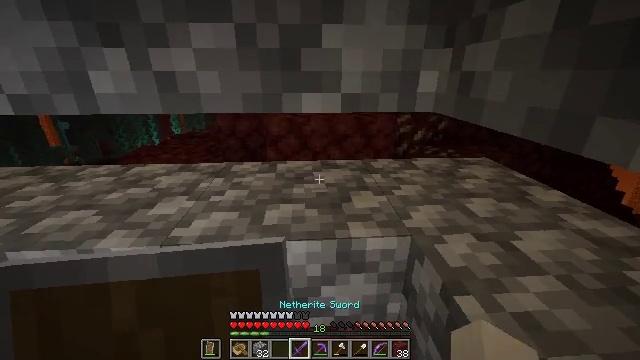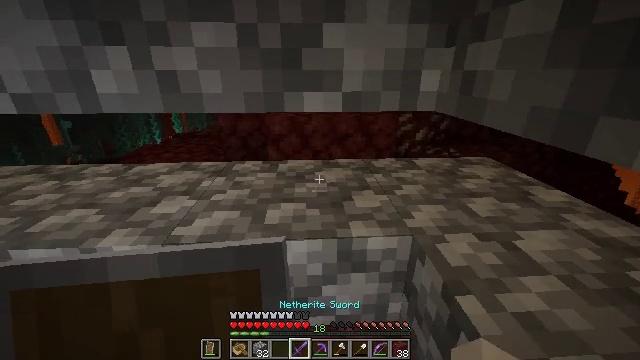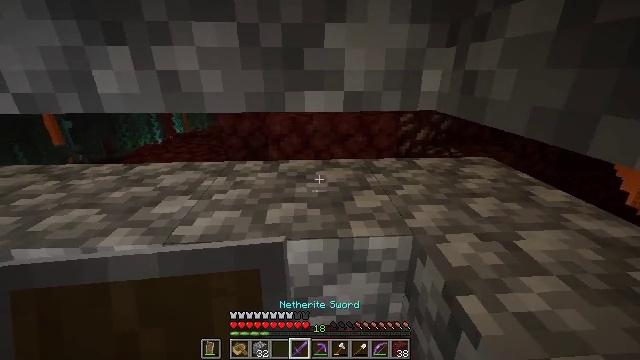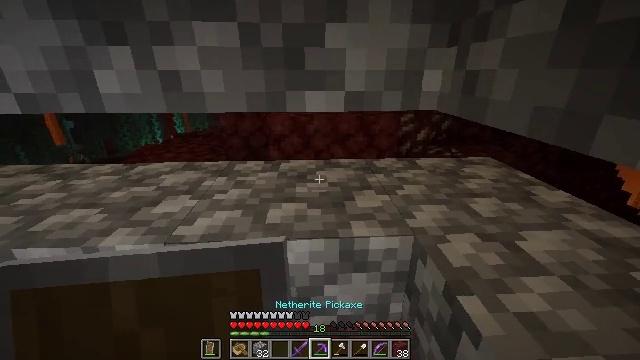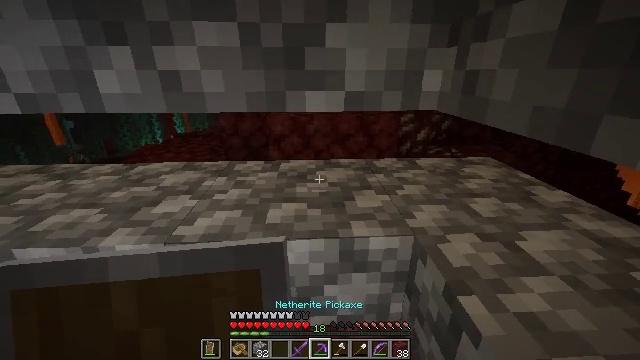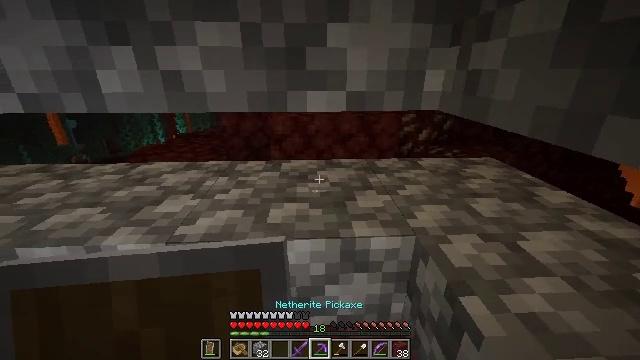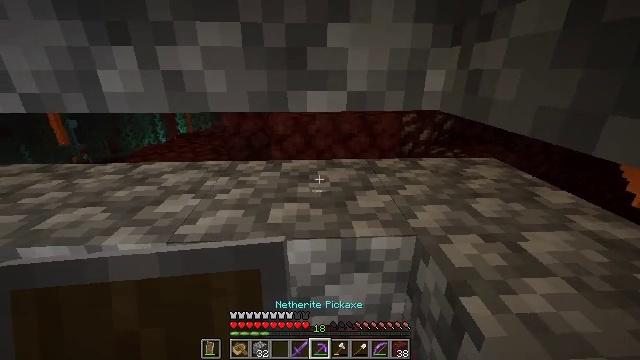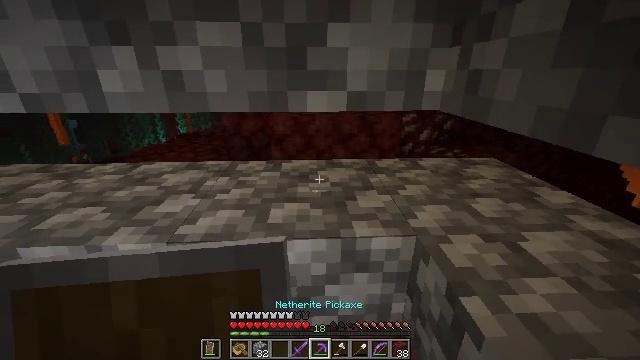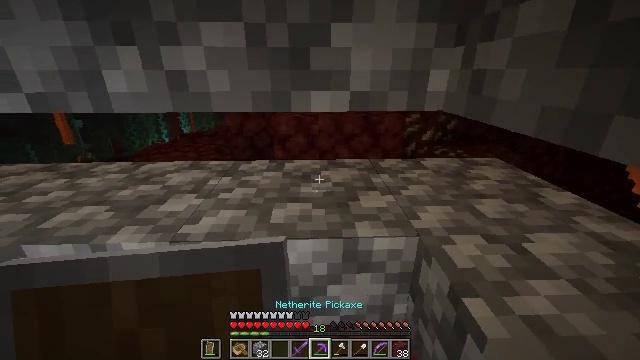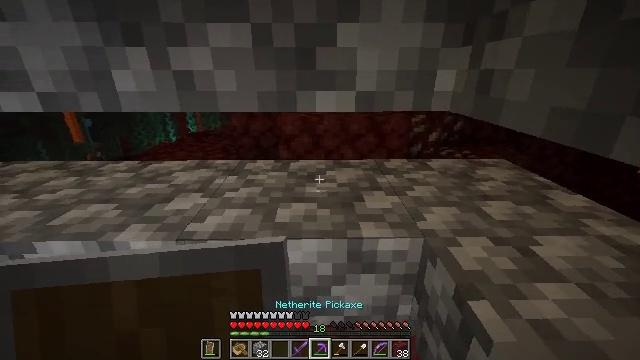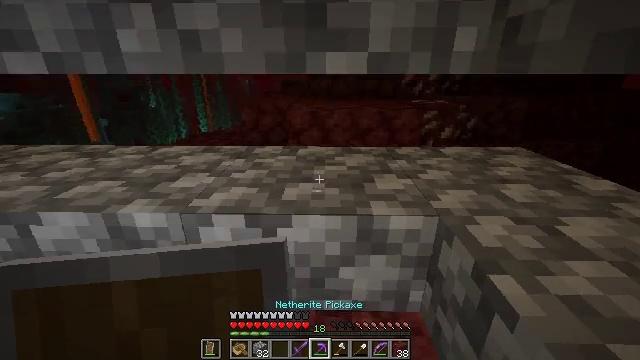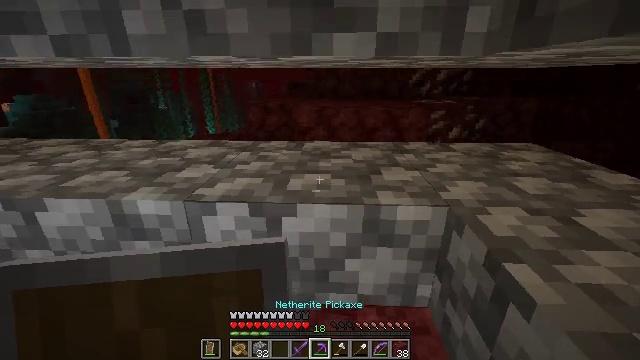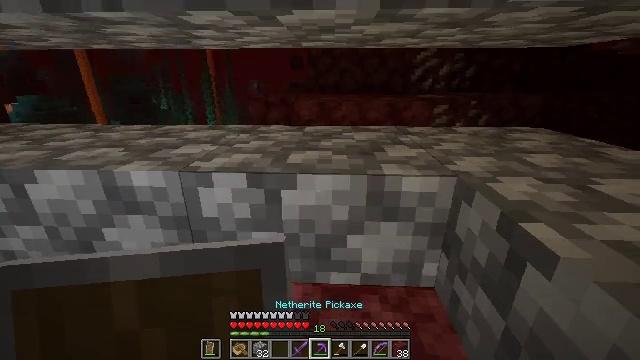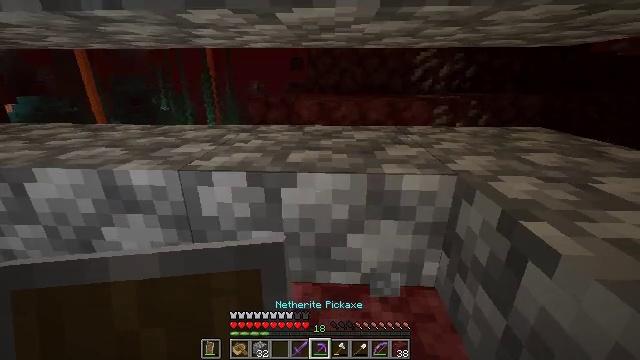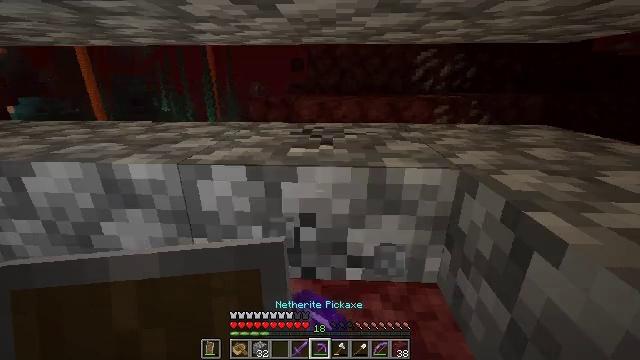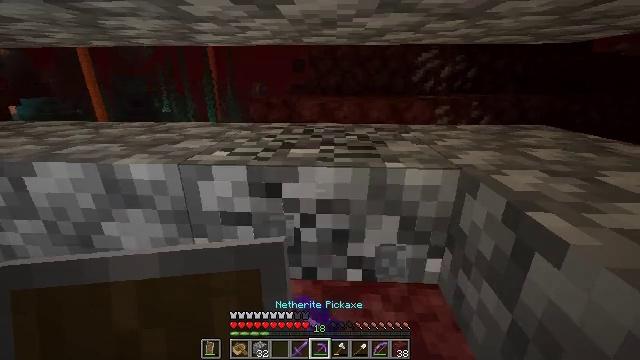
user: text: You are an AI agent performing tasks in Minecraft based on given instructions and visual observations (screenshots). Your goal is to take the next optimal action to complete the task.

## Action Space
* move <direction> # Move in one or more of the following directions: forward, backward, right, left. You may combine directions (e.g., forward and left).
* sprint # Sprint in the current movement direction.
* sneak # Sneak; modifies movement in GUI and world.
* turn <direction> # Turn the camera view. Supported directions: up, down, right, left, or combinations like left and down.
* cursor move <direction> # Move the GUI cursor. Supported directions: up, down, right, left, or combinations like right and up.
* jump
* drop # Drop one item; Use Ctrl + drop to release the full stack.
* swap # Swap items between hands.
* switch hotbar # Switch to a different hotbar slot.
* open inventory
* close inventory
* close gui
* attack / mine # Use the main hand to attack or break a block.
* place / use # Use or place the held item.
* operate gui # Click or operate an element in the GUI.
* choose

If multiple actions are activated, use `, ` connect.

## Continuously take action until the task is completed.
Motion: motion action
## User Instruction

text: Attack the cobblestone slab to gather it.
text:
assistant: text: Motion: no_op
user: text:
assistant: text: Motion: no_op
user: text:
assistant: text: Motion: no_op
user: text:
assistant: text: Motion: no_op
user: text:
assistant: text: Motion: no_op
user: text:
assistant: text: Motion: no_op
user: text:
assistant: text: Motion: no_op
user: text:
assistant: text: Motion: no_op
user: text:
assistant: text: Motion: sneak, turn left
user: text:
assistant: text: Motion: sneak, turn left
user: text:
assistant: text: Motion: sneak, turn left
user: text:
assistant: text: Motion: sneak
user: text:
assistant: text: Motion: sneak, attack / mine
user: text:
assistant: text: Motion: sneak, attack / mine
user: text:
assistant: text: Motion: sneak, attack / mine
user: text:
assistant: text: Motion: sneak, attack / mine
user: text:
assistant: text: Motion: sneak, attack / mine
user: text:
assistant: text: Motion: sneak, attack / mine
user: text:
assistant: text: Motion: sneak, attack / mine
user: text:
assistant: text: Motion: sneak
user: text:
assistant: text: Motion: sneak